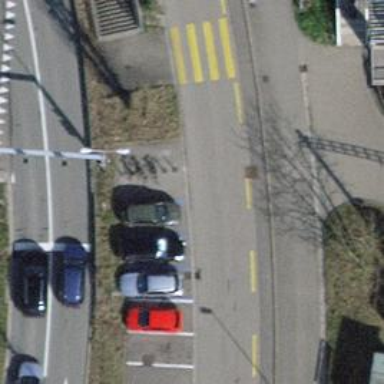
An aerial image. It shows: Bicycle parking area with stands.